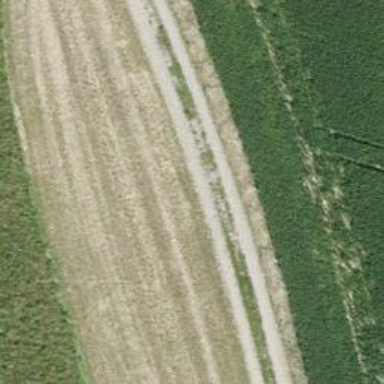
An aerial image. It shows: Track with fine gravel surface of grade2.